九年级 · 度量几何学
如图, $A B$ 是 $\odot O$ 的弦, $C$ 是 $A B$ 的中点, $O C$ 交 $A B$ 于点 $D$. 若 $A B=16 \mathrm{~cm}, C D=4 \mathrm{~cm}$,则 $\odot O$ 的半径为 $\qquad$ $\mathrm{cm}$.

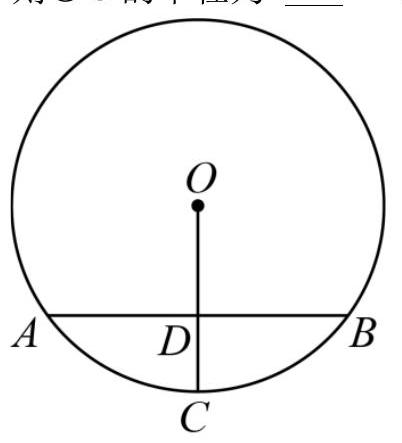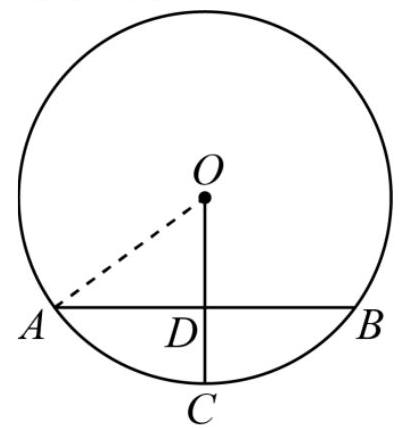
答案:  10

解析: 连接 $O A$, 根据垂径定理, 得 $A D=B D=8$, 设 $O A=x$, 则 $O D=x-4$, 根据勾股定理, 即可.

【详解】连接 $O A$,

$\because A B$ 是 $\odot O$ 的弦, $C$ 是 $A B$ 的中点,

$\therefore A D=B D$,

$\because A B=16 \mathrm{~cm}$,

$\therefore A D=B D=8 \mathrm{~cm}$,

设 $O A=x \mathrm{~cm}$, 则 $O D=x-4$ ，

$\therefore O A^{2}=A D^{2}+O D^{2}$,

$\therefore x^{2}=8^{2}+(x-4)^{2}$,
解得: $x=10$.

故答案为: 10 .

【点睛】本题考查圆的基本性质, 解题的关键是掌握垂径定理的运用, 勾股定理的运用.